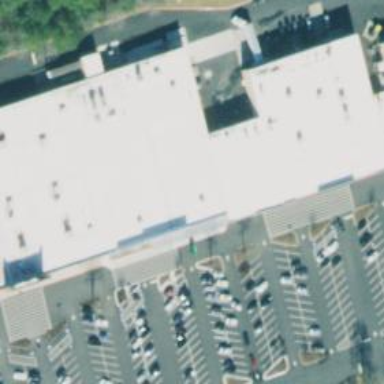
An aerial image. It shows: Supermarket.